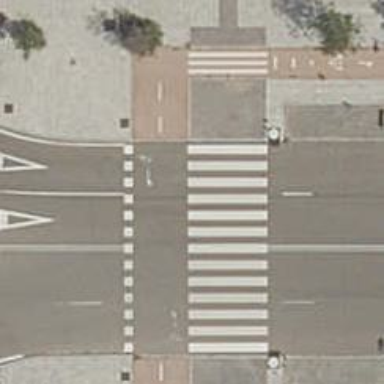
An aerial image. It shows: Cycleway.